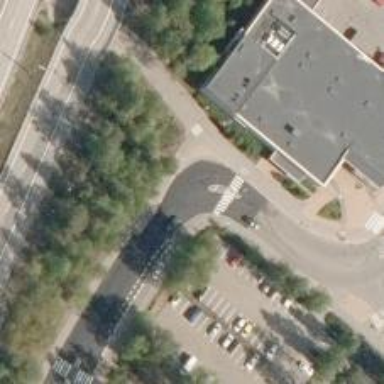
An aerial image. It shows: Asphalt cycleway.